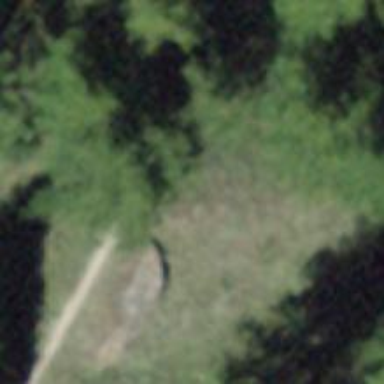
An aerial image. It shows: Unpaved path.